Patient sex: M
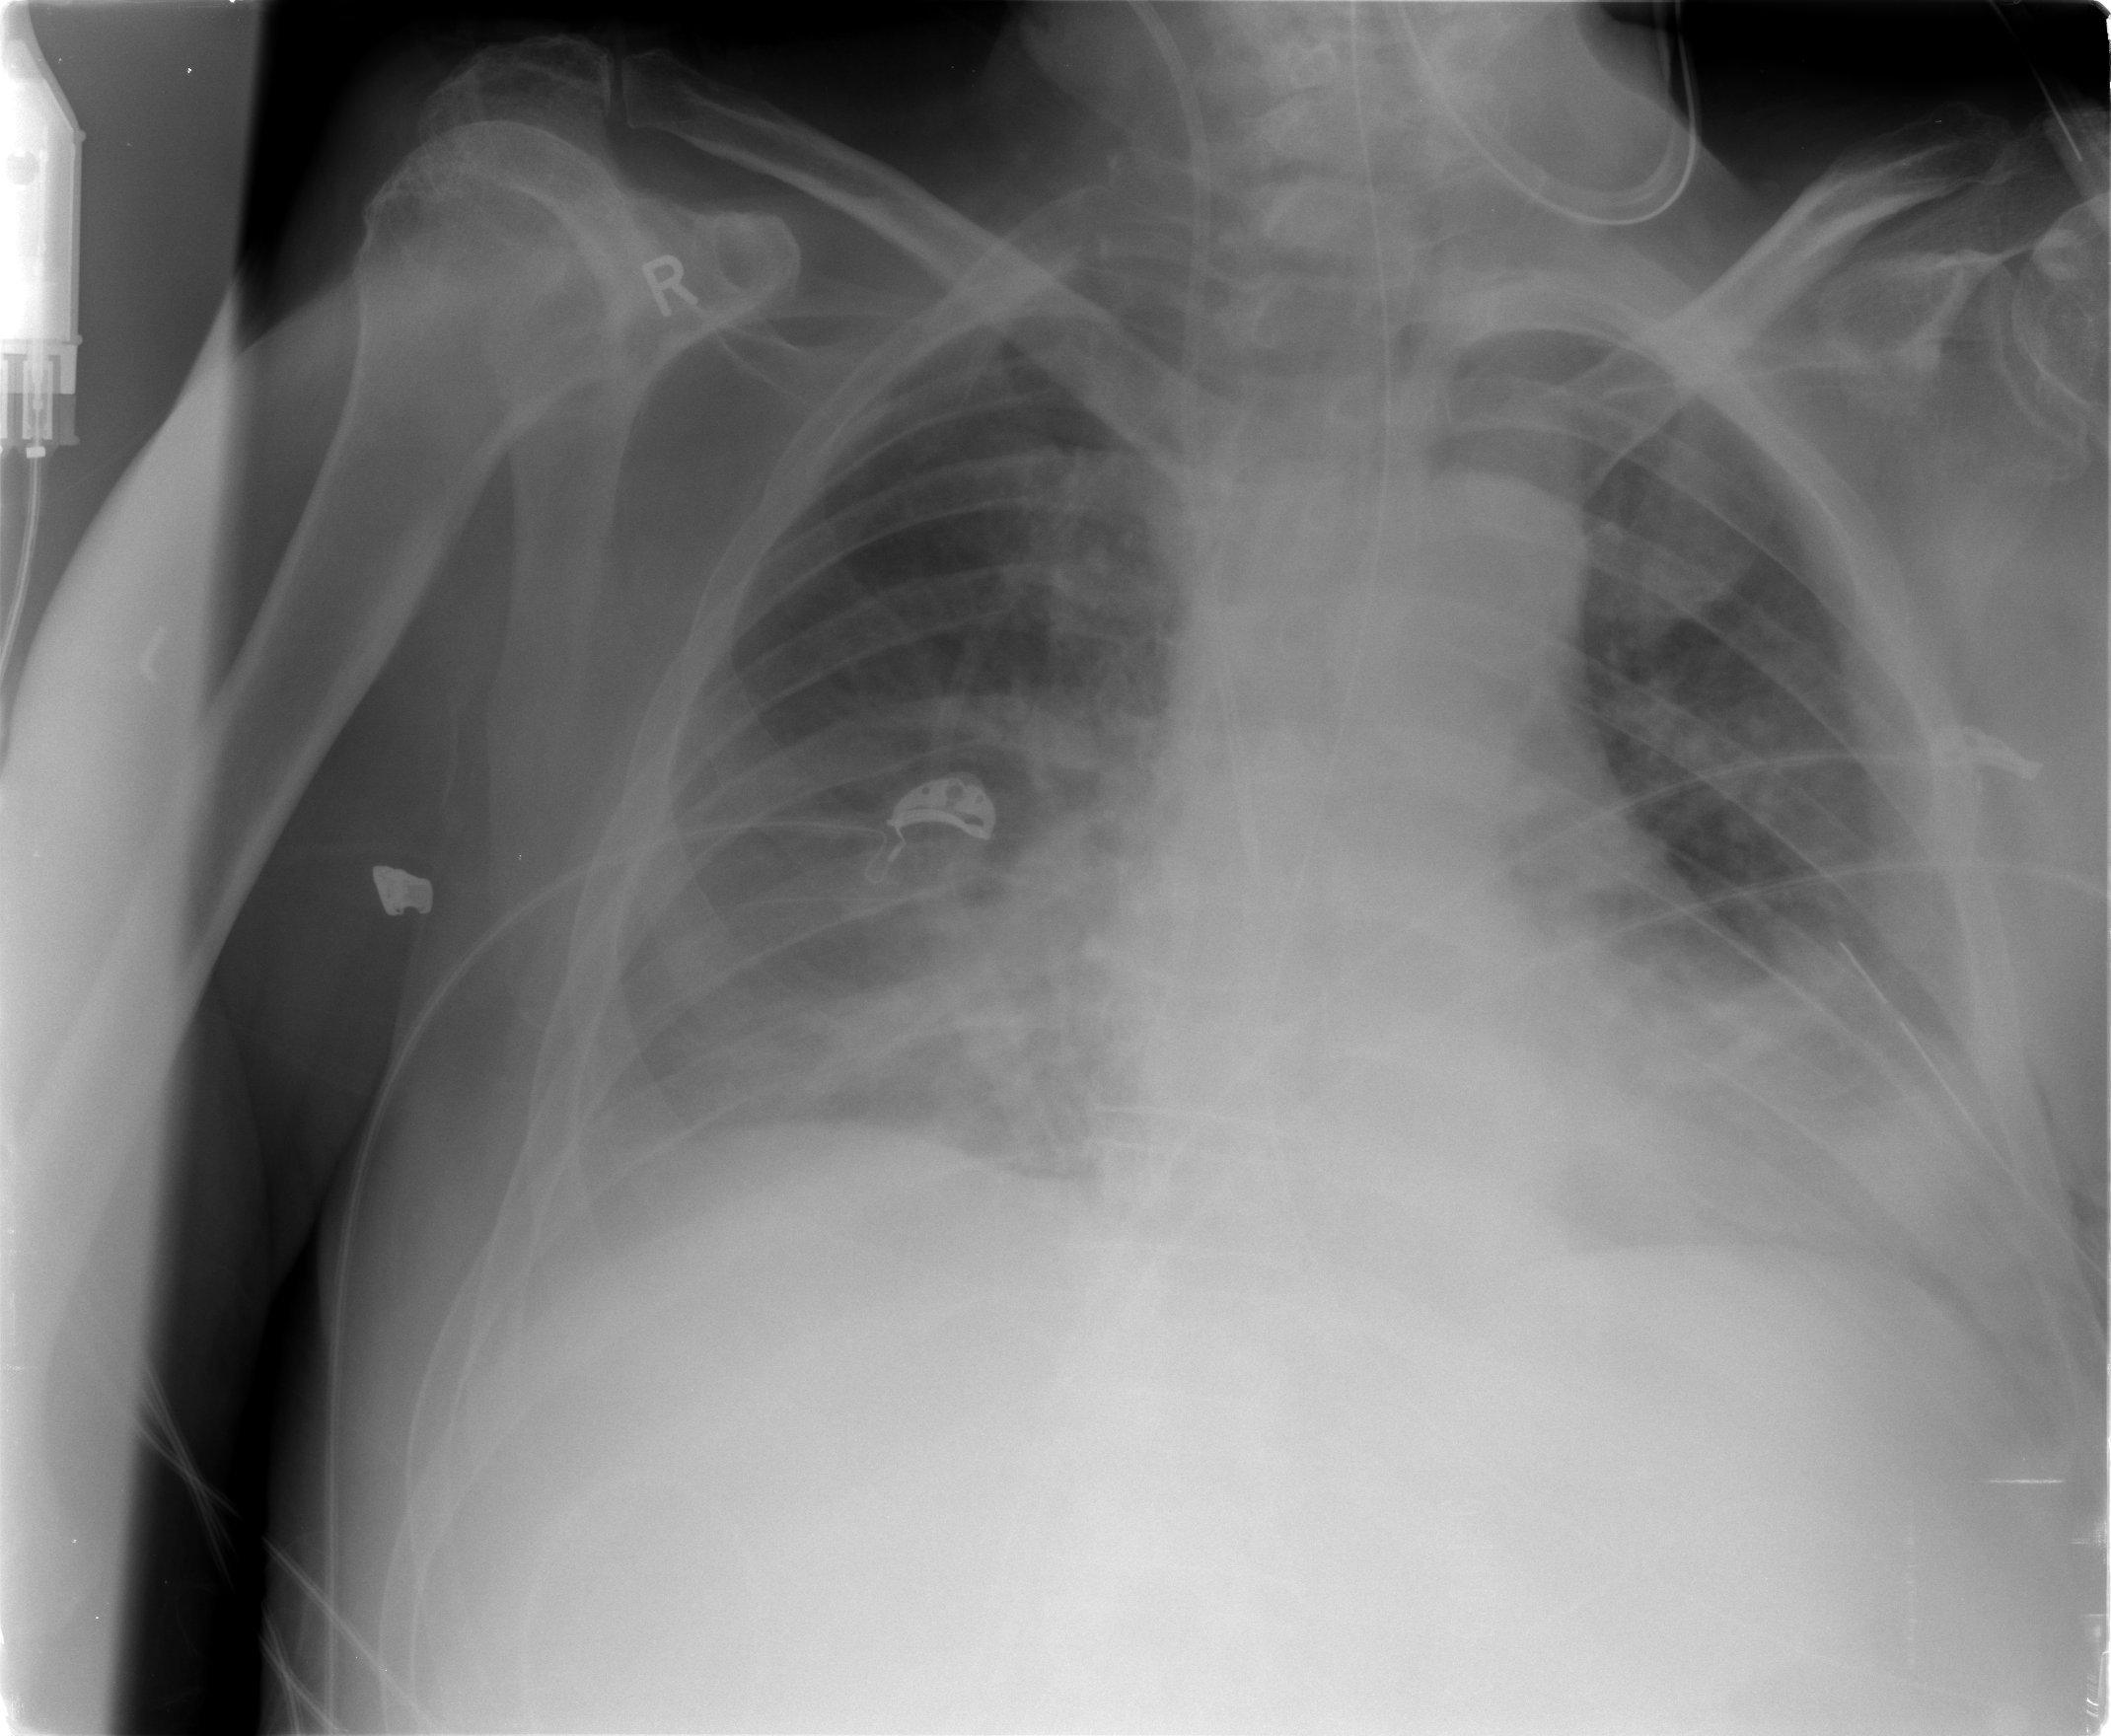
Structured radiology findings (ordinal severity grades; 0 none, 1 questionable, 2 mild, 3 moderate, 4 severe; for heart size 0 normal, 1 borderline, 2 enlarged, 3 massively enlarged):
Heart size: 0
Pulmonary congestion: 2
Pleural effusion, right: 2
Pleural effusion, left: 2
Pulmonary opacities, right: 1
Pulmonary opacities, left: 1
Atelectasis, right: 2
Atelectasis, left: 2